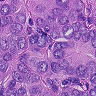
Metastatic tissue present: yes